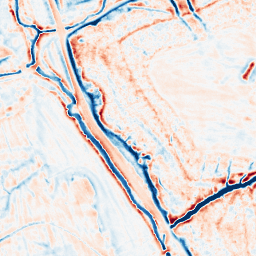
Category: edge_preserving
Decomposition family: bilateral
Decomposition parameters: d: 15
sigma_color: 100
sigma_space: 25
Upsampling method: cubic_mitchell
Upsampling parameters: scale: 4
Upsampling scale: 4